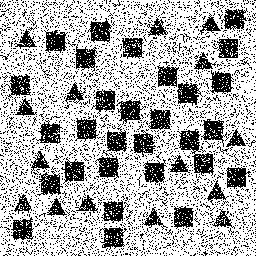
Squares: 29
Triangles: 15
Stars: 0
Total shapes: 44